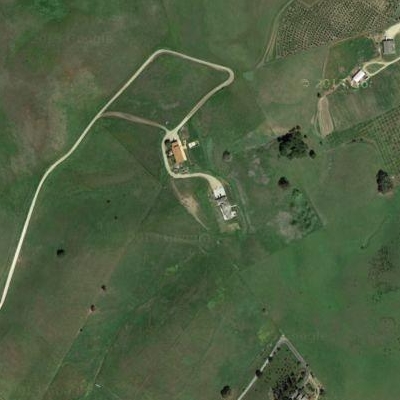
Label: aGrass